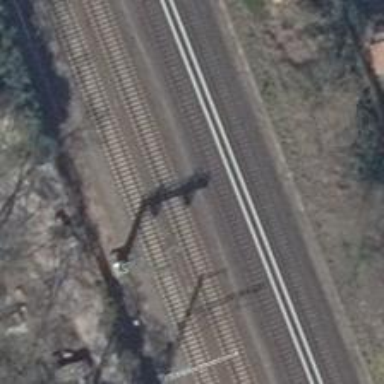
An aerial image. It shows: Railway signal.